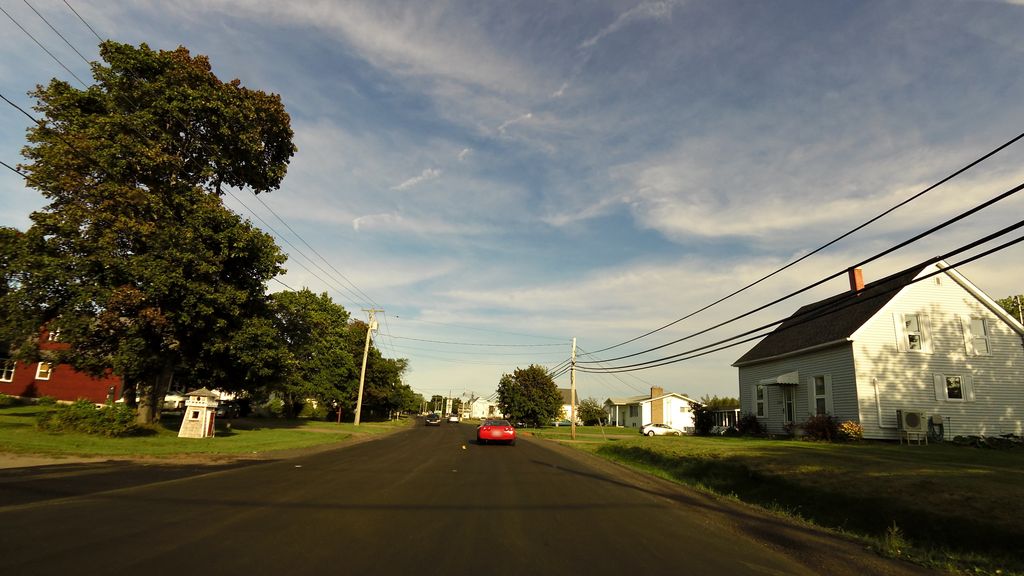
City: charlottetown